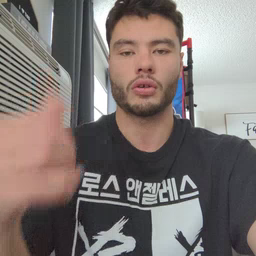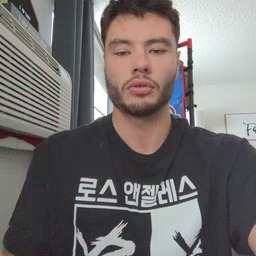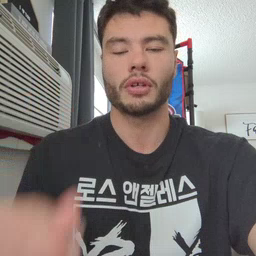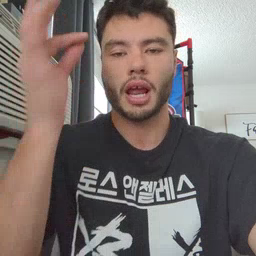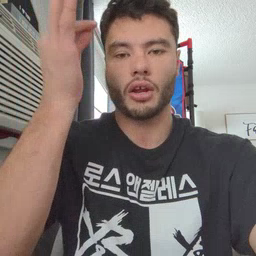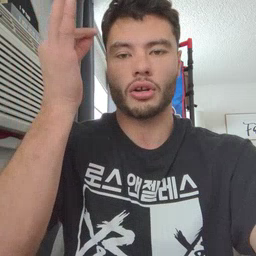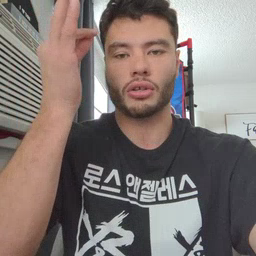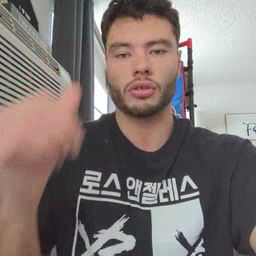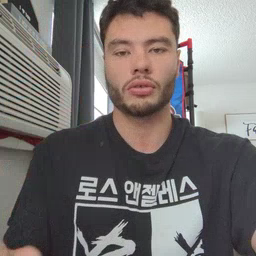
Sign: hair